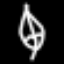
Label: leaf